Field crop: tomato
Growth stage: 1
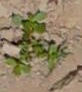
Species: portulaca